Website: home-depot
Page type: customer-info-address
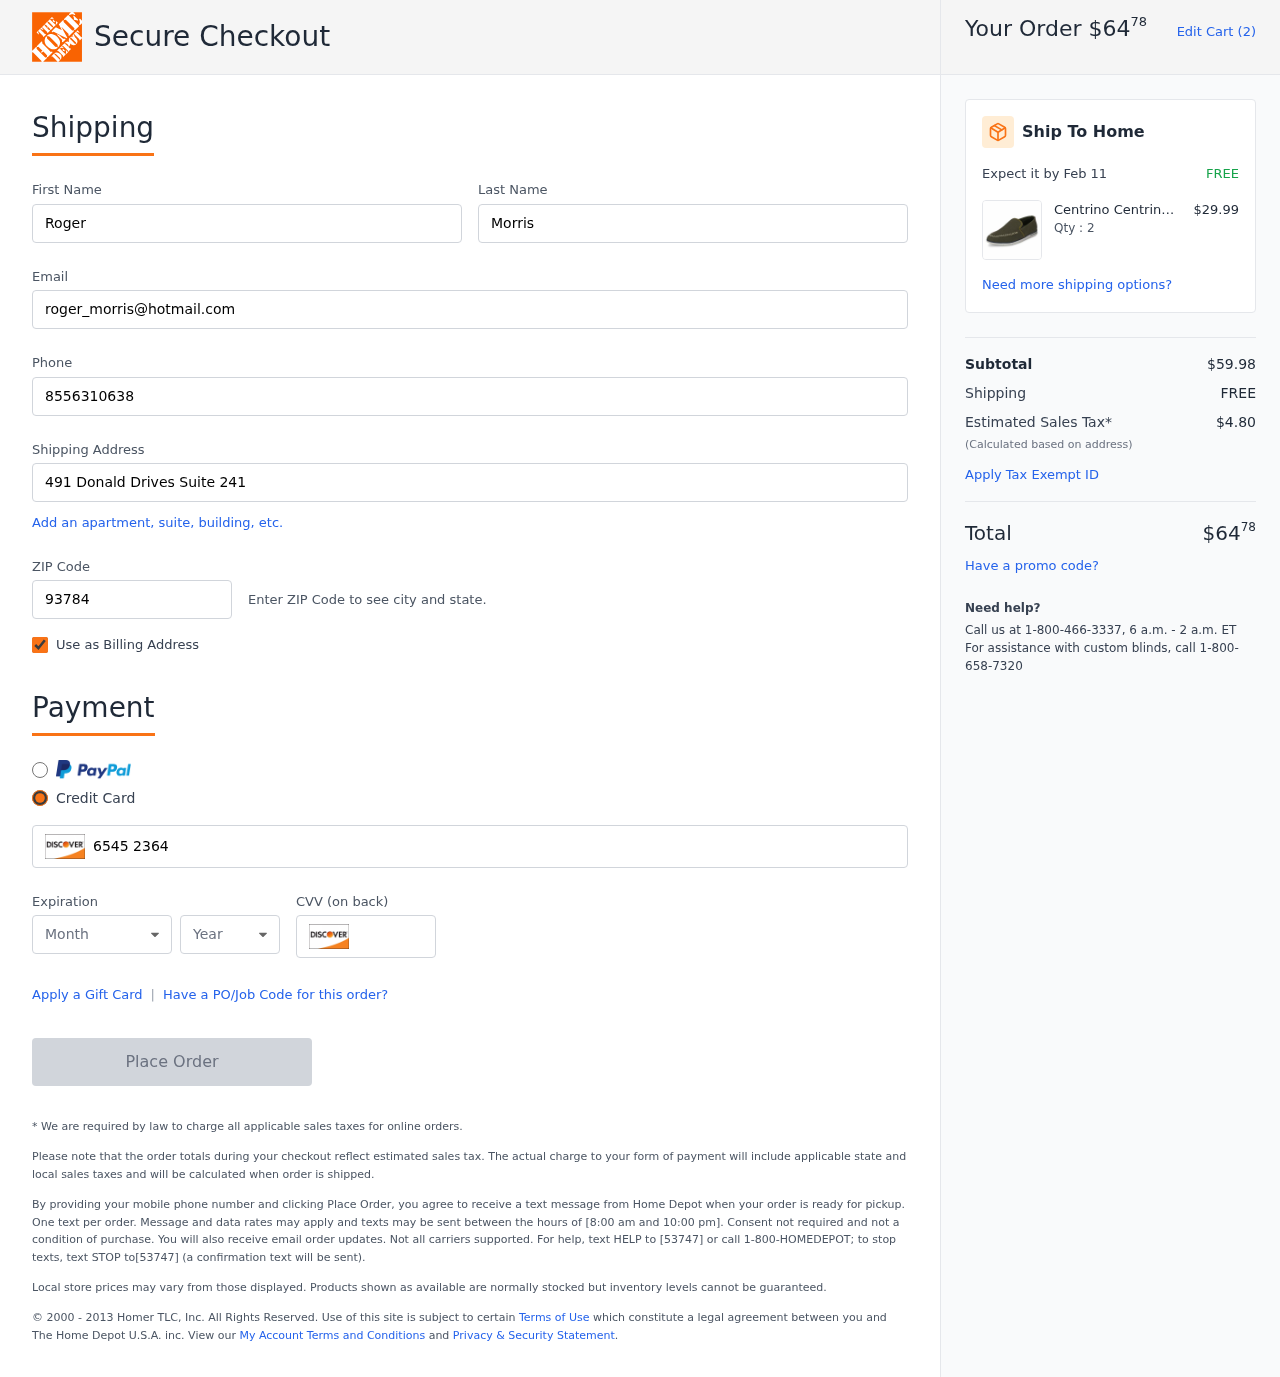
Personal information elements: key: PII_CARD_CVV
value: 979
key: PII_CARD_EXPIRY_MONTH
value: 04
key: PII_CARD_EXPIRY_YEAR
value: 28
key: PII_CARD_NUMBER
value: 6545 2364 4995 5854
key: PII_EMAIL
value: roger_morris@hotmail.com
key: PII_FIRSTNAME
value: Roger
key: PII_LASTNAME
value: Morris
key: PII_PHONE
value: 8556310638
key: PII_POSTCODE
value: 93784
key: PII_STREET
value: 491 Donald Drives Suite 241
Product elements: key: PRODUCT1_BRAND
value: Centrino
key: PRODUCT1_NAME
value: Centrino Men's S5698 Olive Loafers-8 UK (42 EU) (9 US) (S5698-1)
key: PRODUCT1_PRICE
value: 29.99
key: PRODUCT1_QUANTITY
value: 2
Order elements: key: ORDER_TOTAL
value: $6478
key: ORDER_NUM_ITEMS
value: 2
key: ORDER_DELIVERY_DATE
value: Feb 11
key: ORDER_SUBTOTAL
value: $59.98
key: ORDER_SHIPPING_COST
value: FREE
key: ORDER_TAX
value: $4.80